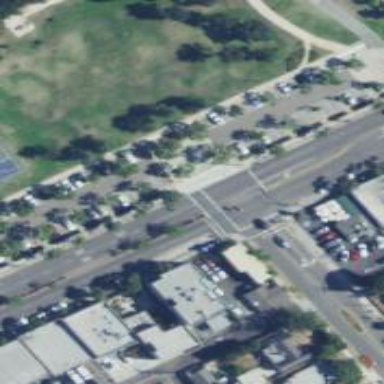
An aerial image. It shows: Footway on asphalt with marked crossing lines.